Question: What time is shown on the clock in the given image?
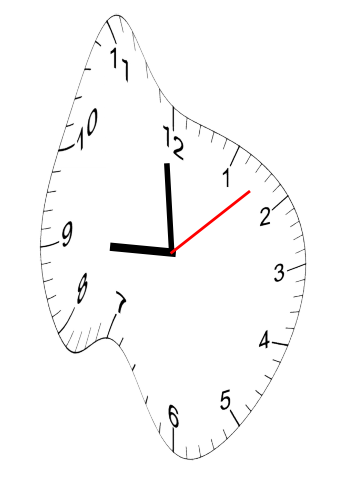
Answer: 08:59:08